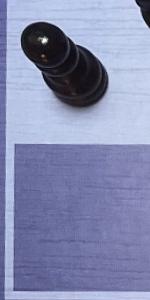
Label: Empty